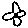
Label: flower